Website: apple
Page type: payment
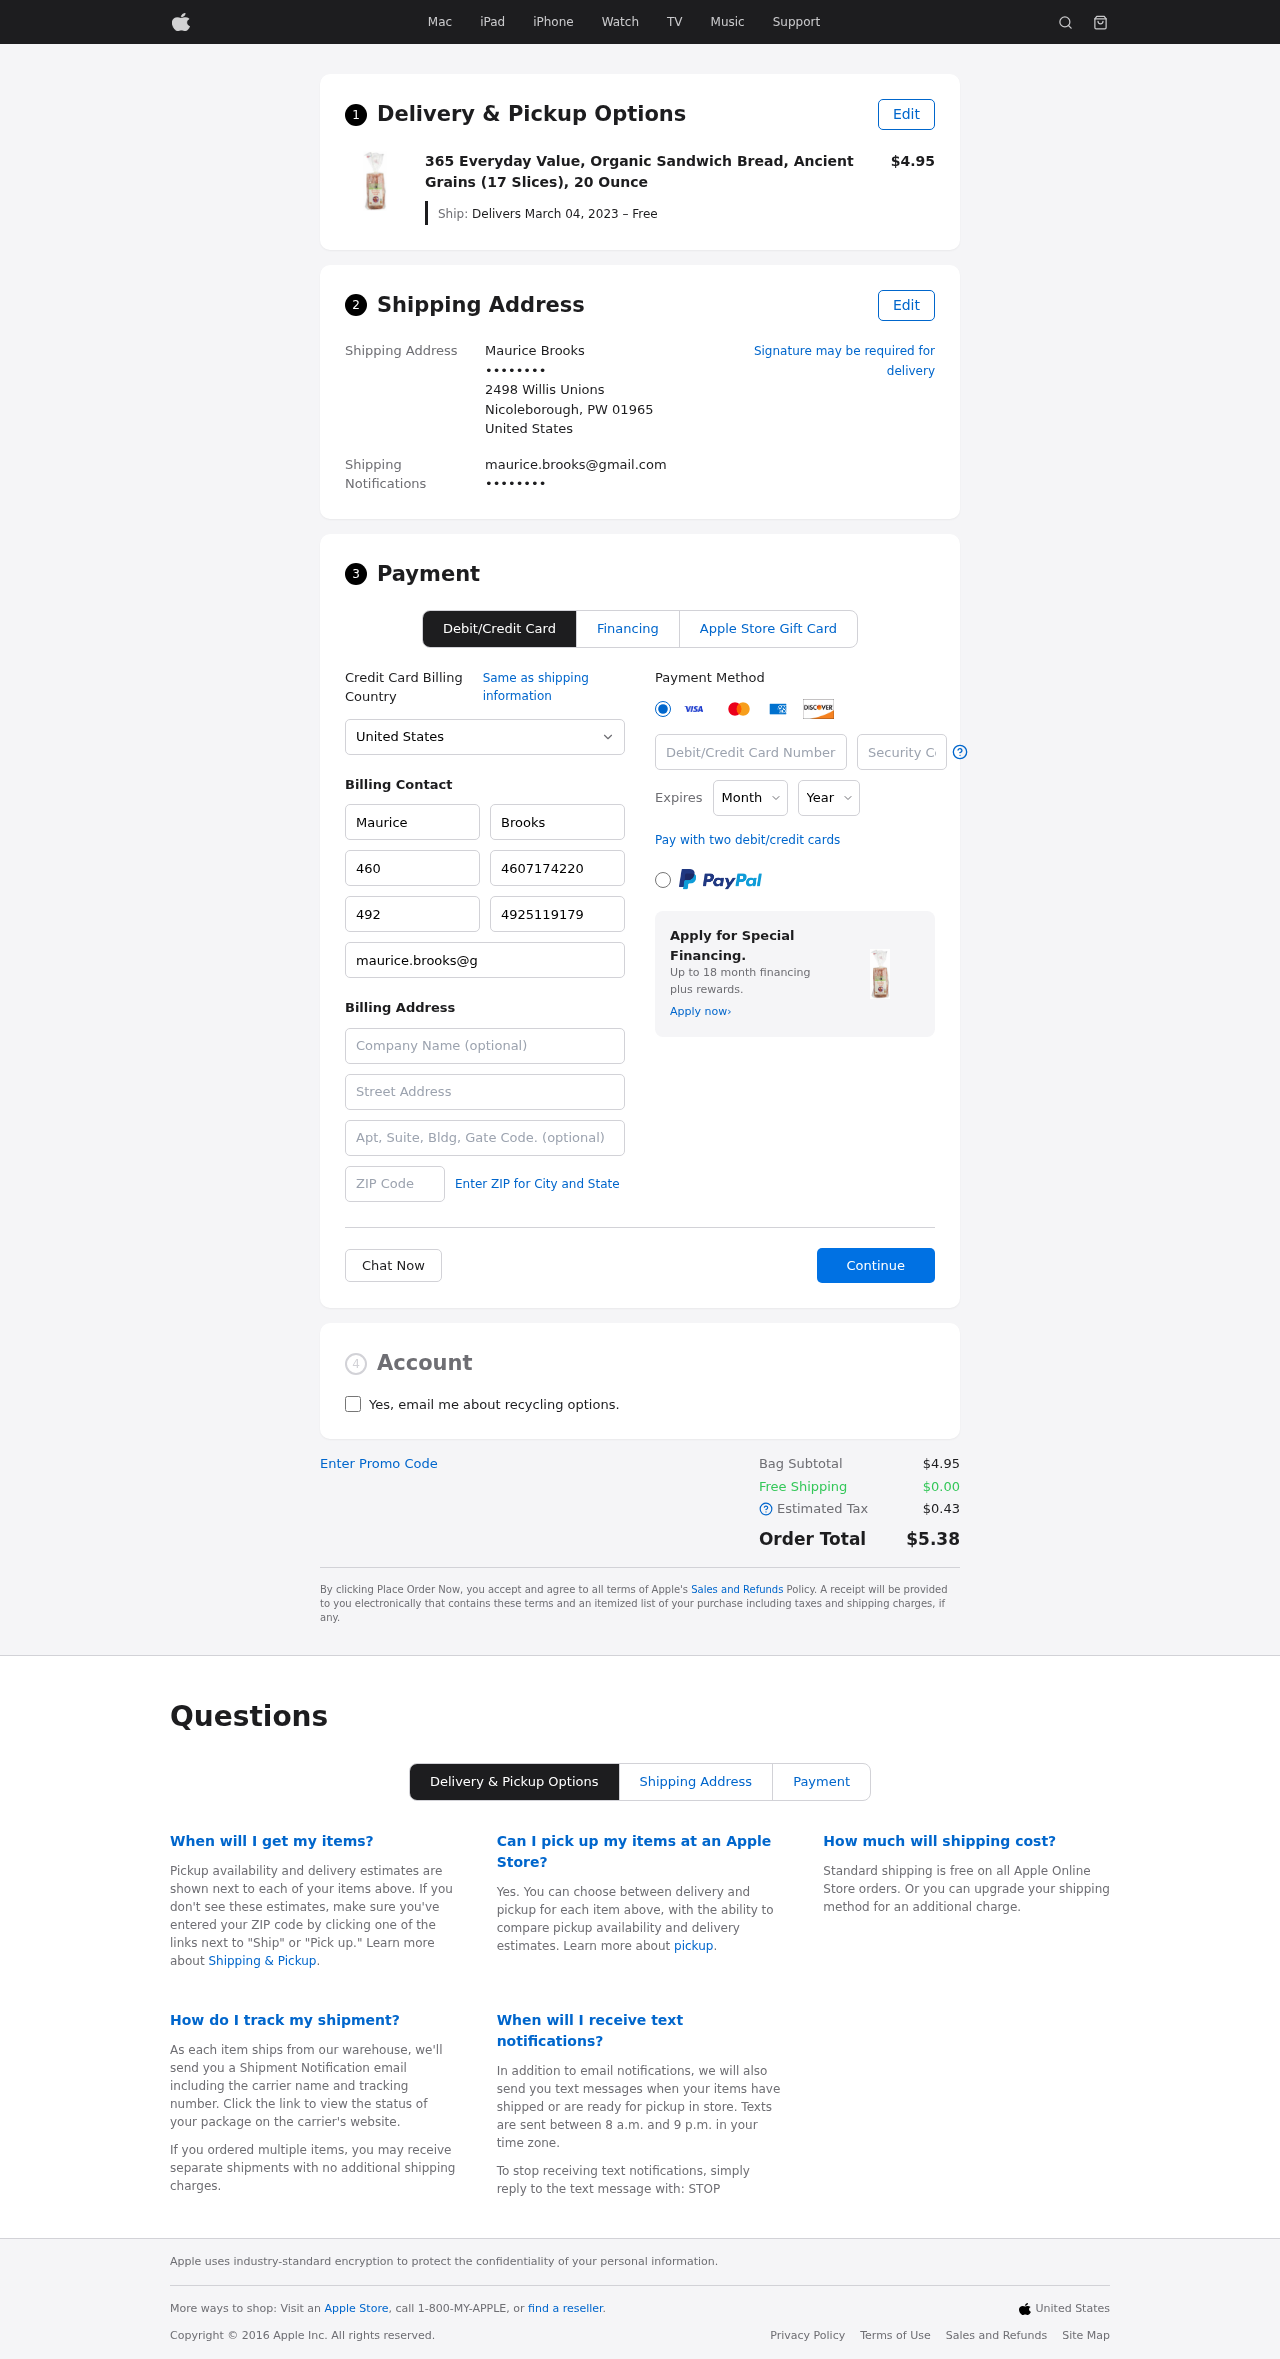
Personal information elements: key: PII_CARD_CVV
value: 7337
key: PII_CARD_EXPIRY_MONTH
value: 08
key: PII_CARD_EXPIRY_YEAR
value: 29
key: PII_CARD_NUMBER
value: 3746 6874 9255 545
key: PII_CITY_STATE_ZIP
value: Nicoleborough, PW 01965
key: PII_COUNTRY
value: United States
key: PII_EMAIL
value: maurice.brooks@gmail.com
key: PII_EMAIL2
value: maurice.brooks@gmail.com
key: PII_FIRSTNAME
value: Maurice
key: PII_FULLNAME
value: Maurice Brooks
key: PII_LASTNAME
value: Brooks
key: PII_PHONE3
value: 4607174220
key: PII_PHONE_ALT
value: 4925119179
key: PII_PHONE_ALT_AREA
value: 492
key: PII_PHONE_AREA
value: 460
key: PII_SECURITY_CODE
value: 0008
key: PII_STREET
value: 2498 Willis Unions
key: PII_PHONE
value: ••••••••
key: PII_PHONE2
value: ••••••••
Product elements: key: PRODUCT1_NAME
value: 365 Everyday Value, Organic Sandwich Bread, Ancient Grains (17 Slices), 20 Ounce
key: PRODUCT1_PRICE
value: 4.95
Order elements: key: ORDER_DELIVERY_DATE
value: Delivers March 04, 2023 – Free
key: ORDER_SUBTOTAL
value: $4.95
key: ORDER_SHIPPING_COST
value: $0.00
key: ORDER_TAX
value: $0.43
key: ORDER_TOTAL
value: $5.38